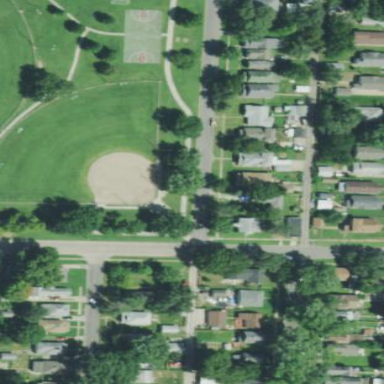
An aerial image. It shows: Baseball pitch for leisure and sports activities.